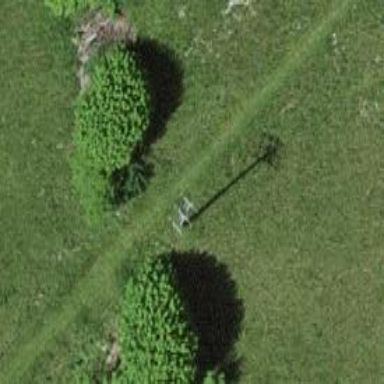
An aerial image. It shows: Minor power line.